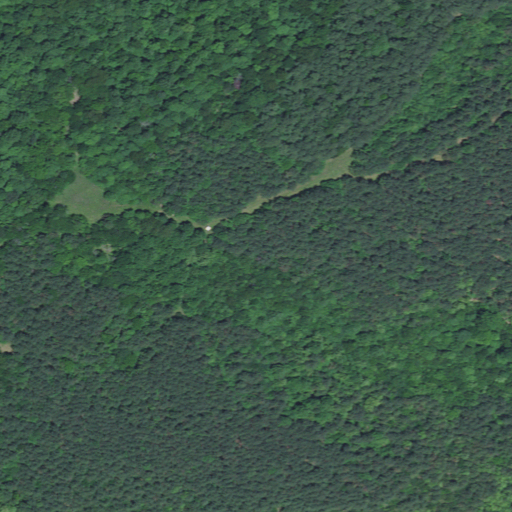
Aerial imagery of ridge(s) in Kentucky named Ditney Ridge containing mixed forest, deciduous forest, evergreen forest, and open development